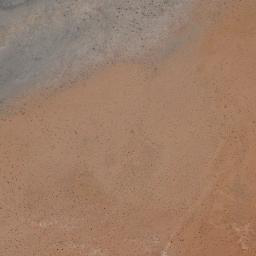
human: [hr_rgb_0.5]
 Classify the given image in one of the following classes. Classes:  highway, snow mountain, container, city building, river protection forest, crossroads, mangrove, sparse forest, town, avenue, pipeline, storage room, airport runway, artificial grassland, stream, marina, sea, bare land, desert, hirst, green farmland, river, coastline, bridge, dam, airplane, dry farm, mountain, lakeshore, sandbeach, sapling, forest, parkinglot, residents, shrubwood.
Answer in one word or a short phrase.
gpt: desert